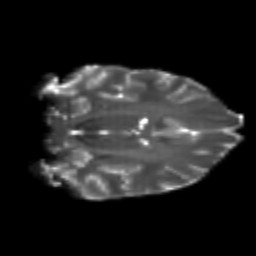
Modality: T2w
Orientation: coronal
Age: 20
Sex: female
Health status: healthy
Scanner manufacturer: philips
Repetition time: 7.385 s
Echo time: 0.08599 s